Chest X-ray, PA view. Patient: 45 years old, sex F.
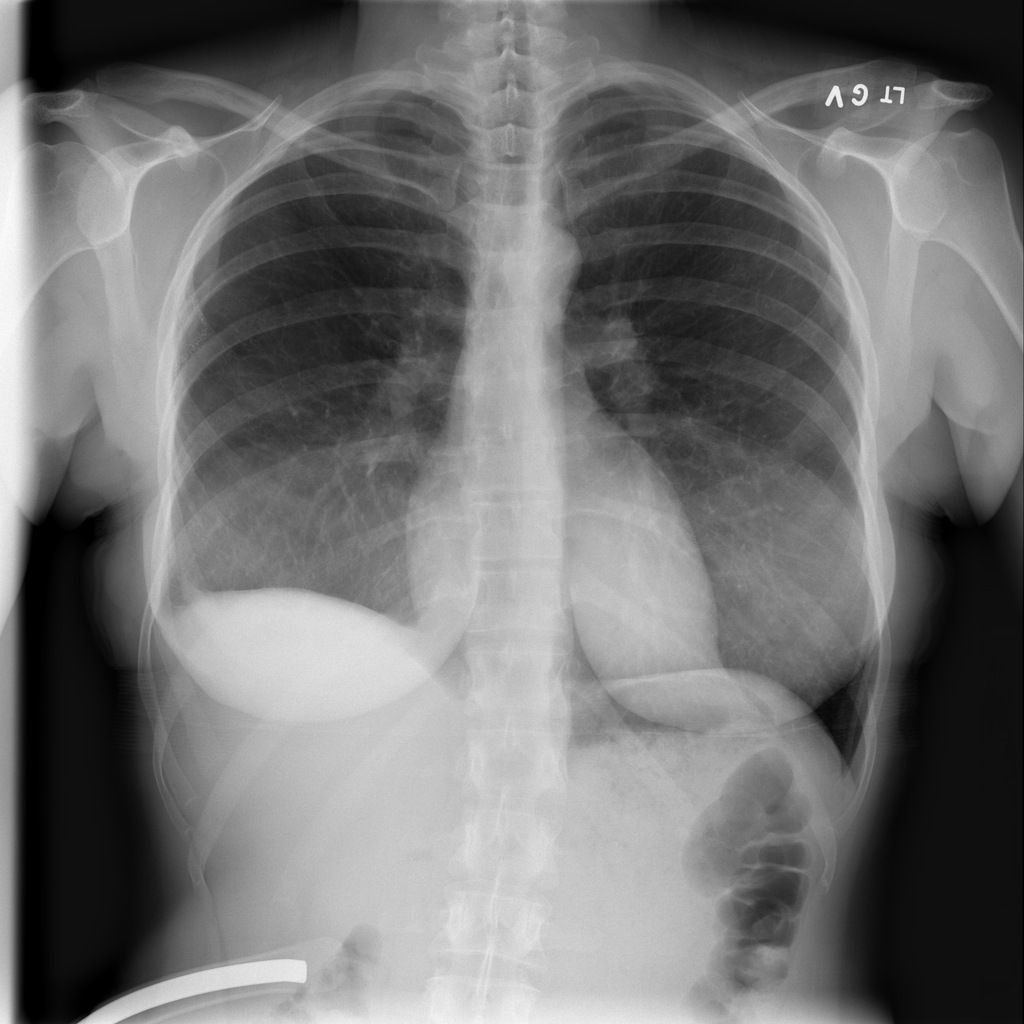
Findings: No Finding